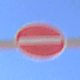
Verkehrszeichen: VerbotDerEinfahrt
Umgebung: Outdoor, RoadRail
Tageszeit: MorningAfternoon
Wetter: Clear
Licht: Natural
Jahreszeit: NotSpecified
Kontrast: HighContrast